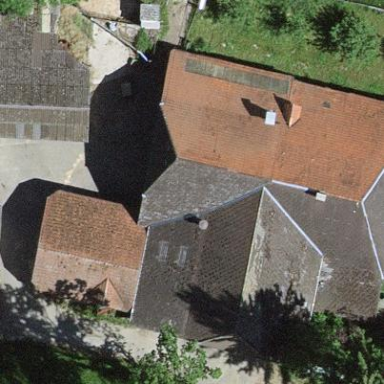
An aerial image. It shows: Farm building.